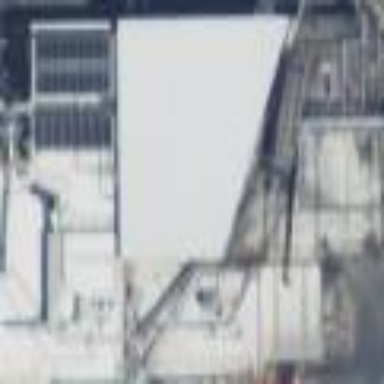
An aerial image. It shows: Factory building.